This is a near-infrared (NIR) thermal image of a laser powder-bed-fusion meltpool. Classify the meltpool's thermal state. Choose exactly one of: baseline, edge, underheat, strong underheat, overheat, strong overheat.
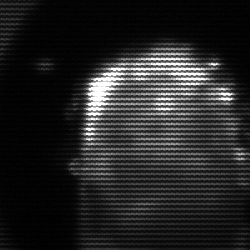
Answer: baseline